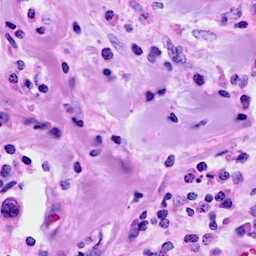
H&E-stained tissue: Breast